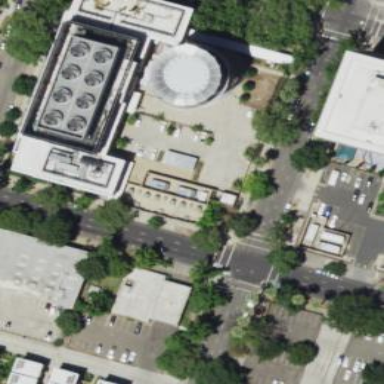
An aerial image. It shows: Government office building.